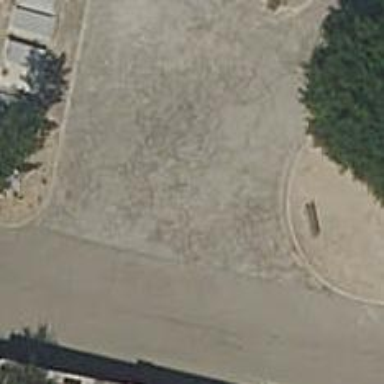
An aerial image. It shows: Footway with concrete surface.